Question: I have the following structure in firebase realtime database.

I can read the information name, address, cp, image, etc. But when I try to access "concesiones" I always receive a nil.
My code to read the information is this.
'''
guard let uid = Auth.auth().currentUser?.uid else {return}
let ref = Database.database().reference().child("users").child(uid)
ref.observeSingleEvent(of: .value, with: { (snapshot) in
if let dictionary = snapshot.value as? [String: AnyObject] {
user.name = dictionary["name"] as? String
user.email = dictionary["email"] as? String
user.phone = dictionary["phone"] as? String
user.address = dictionary["address"] as? String
user.district = dictionary["district"] as? String
user.city = dictionary["city"] as? String
user.state = dictionary["state"] as? String
user.country = dictionary["country"] as? String
user.cp = dictionary["cp"] as? String
user.imageProfile = dictionary["imageProfile"] as? String
user.concesiones = dictionary["concesiones"] as? [String]
}
print(user.name)
print(user.concesiones)
self.setupViewInfo(user: user)
}, withCancel: nil)
'''
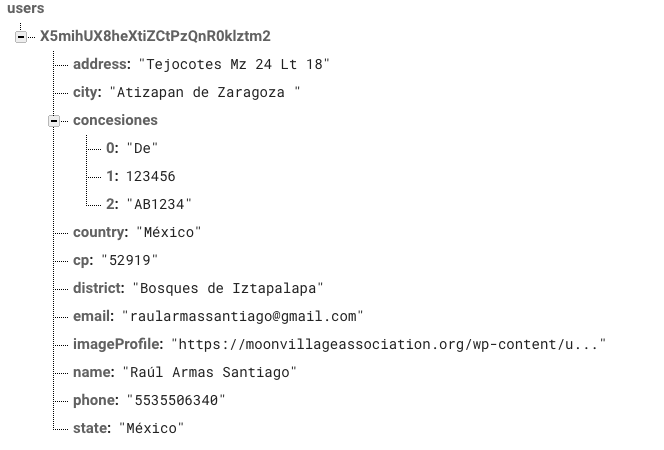
Answer: Under the 'concesiones' you have an array of a mix of strings (index 0 and 2) and numbers (index 1). Since you're soft-casting it to an array of only strings, the cast results in 'null'.
With the current data structure, the best you can do is:
'''
user.concesiones = dictionary["concesiones"] as? [AnyObject]
'''
But you might also want to consider storing only one type of data under 'concesiones', to simplify processing.